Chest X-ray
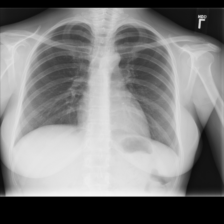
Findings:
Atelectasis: negative
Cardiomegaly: negative
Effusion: negative
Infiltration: negative
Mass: negative
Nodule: negative
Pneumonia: negative
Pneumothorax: negative
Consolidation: negative
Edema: negative
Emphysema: negative
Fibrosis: negative
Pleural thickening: negative
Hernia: negative